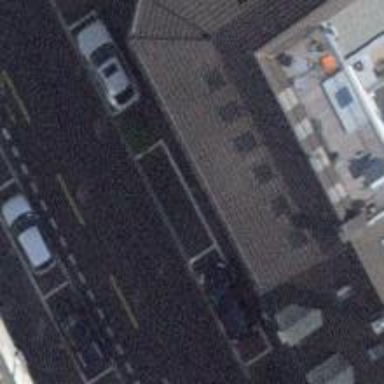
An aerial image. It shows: Street-side parking available in parallel orientation.